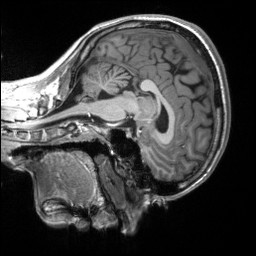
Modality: T1w
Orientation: sagittal
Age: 18
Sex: male
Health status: healthy
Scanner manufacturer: siemens
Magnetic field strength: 3 T
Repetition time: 2.53 s
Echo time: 0.00219 s